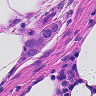
Metastatic tissue present: yes